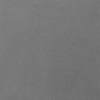
Label: dusty